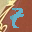
Label: 7